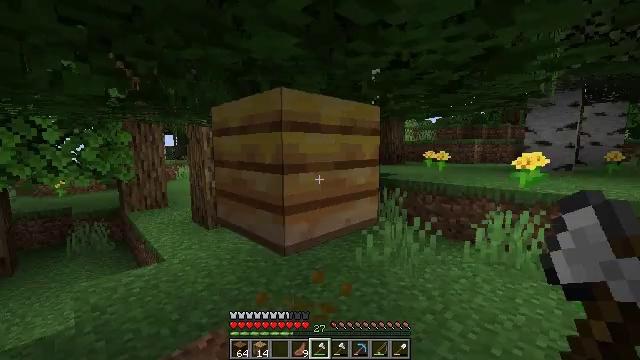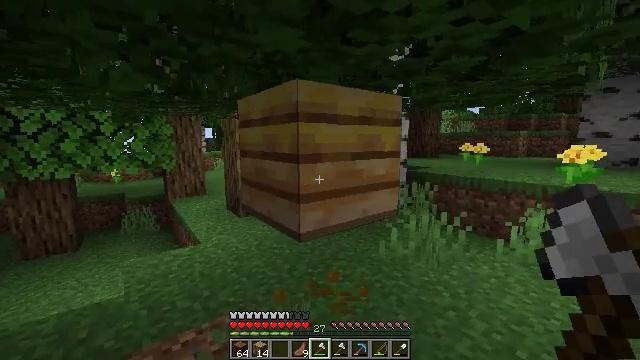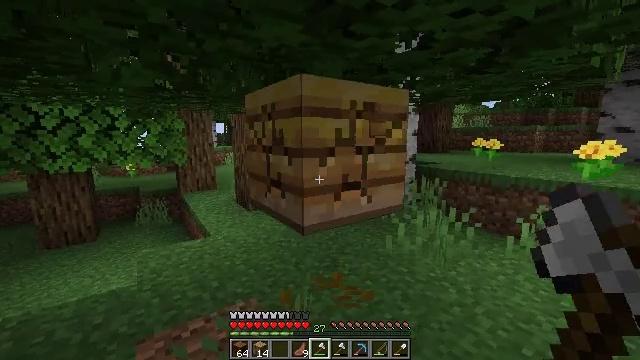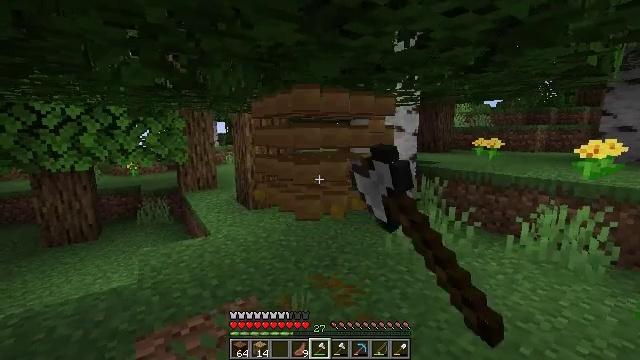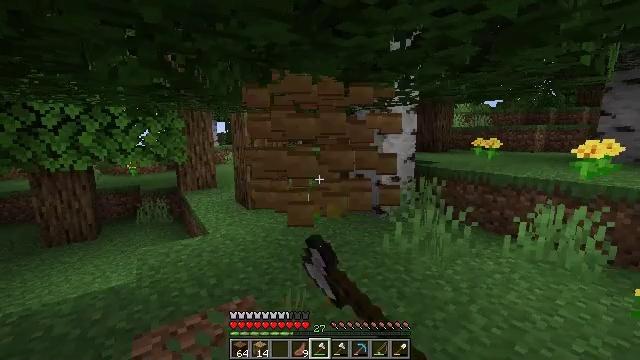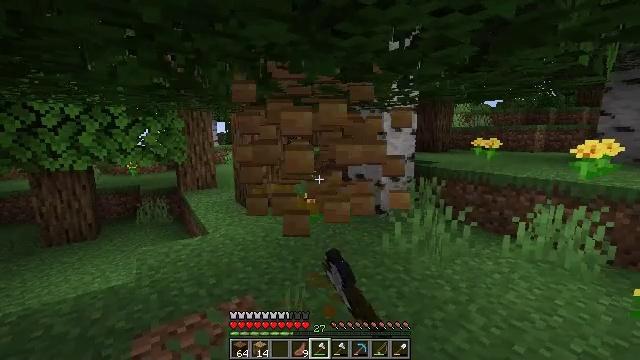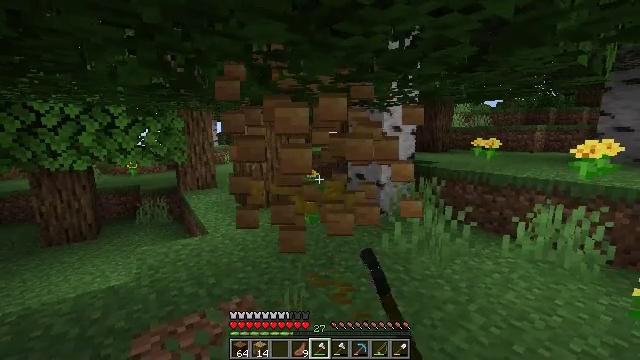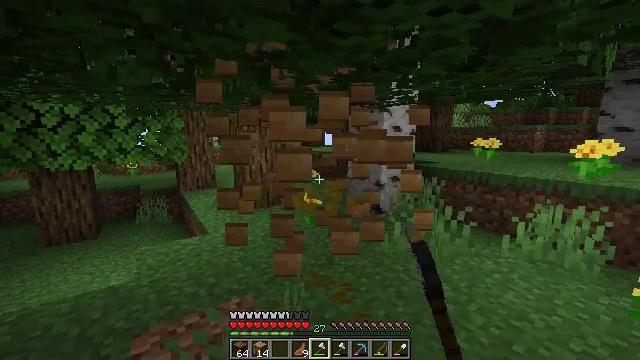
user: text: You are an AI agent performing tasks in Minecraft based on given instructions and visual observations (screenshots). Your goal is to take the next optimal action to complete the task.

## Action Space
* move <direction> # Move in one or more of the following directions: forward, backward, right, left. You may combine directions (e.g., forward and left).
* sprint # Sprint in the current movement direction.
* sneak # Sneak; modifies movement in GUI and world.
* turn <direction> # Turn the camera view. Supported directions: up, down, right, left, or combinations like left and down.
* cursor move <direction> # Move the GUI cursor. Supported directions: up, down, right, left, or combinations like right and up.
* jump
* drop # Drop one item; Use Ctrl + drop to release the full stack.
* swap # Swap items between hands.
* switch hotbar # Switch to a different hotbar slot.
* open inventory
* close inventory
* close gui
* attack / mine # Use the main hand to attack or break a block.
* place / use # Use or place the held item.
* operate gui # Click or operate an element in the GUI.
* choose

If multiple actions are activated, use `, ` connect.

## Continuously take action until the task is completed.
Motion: motion action
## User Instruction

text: Gather bee nest from a tree in the forest.
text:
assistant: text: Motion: turn left and down
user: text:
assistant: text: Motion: turn left and down, attack / mine
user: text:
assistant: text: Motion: attack / mine
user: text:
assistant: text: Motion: attack / mine
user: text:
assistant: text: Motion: attack / mine
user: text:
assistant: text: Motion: attack / mine
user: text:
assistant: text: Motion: attack / mine
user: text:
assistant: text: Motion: attack / mine